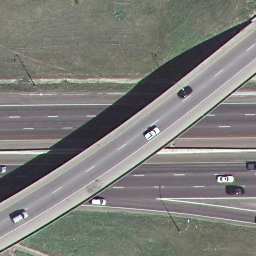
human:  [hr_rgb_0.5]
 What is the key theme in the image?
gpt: overpass